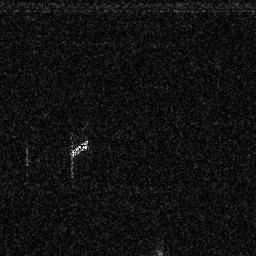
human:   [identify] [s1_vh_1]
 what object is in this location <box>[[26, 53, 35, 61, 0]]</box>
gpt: <ref>1 small ship at the center</ref>